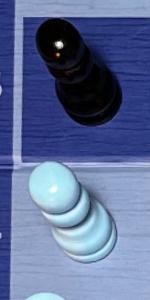
Label: Pawn_White